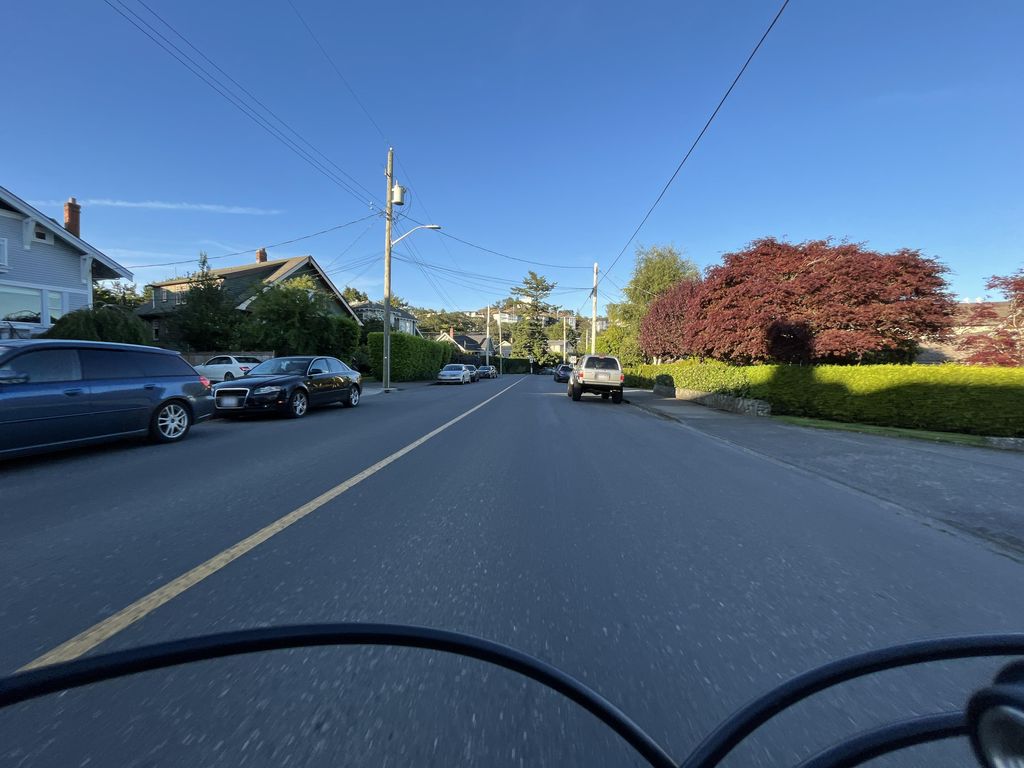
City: victoria